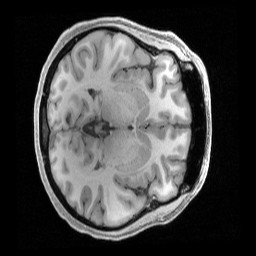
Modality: T1w
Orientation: axial
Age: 30
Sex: female
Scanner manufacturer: siemens
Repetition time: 2.4 s
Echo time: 0.00231 s